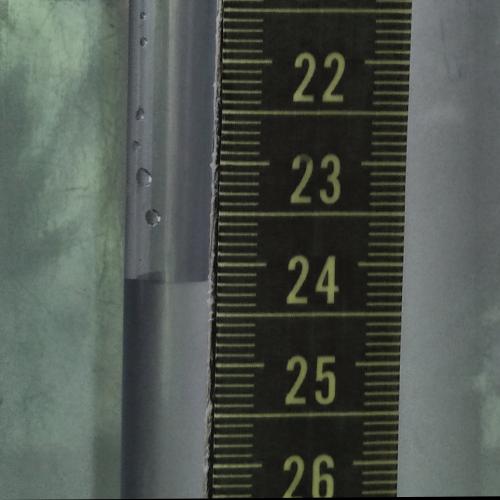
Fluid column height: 24.2 cm